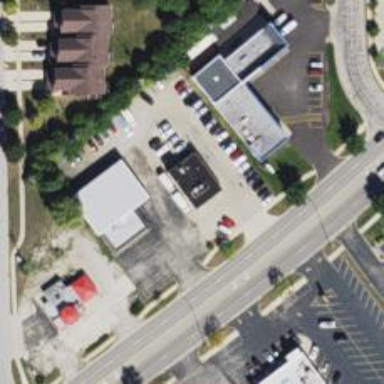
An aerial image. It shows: Car rental facility.